Question: What is meaning of "throws" keyword here:

This code take so long to be executed and i think "throws" keyword in the image above related:
'''
let url = URL(string:"\(APIs.postsImages)\(postImg)")
let imgData = try? Data.init(contentsOf: url)
self.postImage.image = UIImage.init(data: imgData)
'''
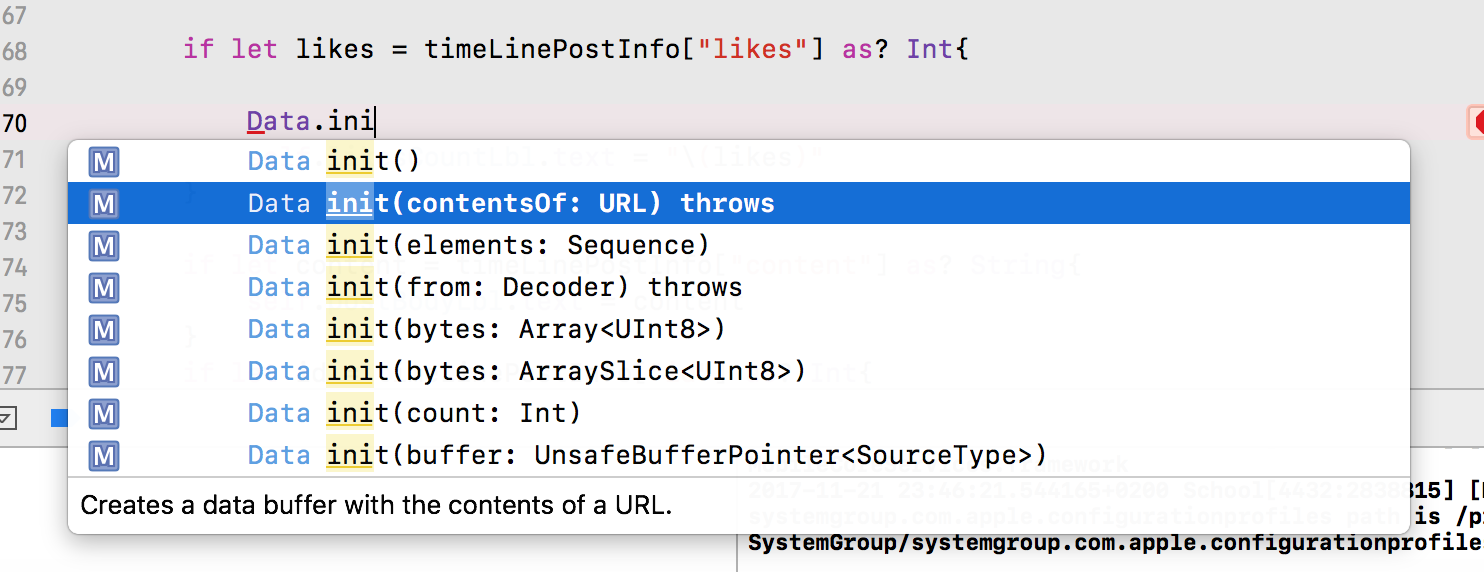
Answer: 'init() throws' can return more information about the failure and let the caller decide if they care about it or not. Read a useful post about it <URL>.
> To indicate that a function, method, or initializer can throw an error, you need to write the 'throws' keyword in the function's declaration after its parameters. A function marked with 'throws' is called a . If the function specifies a return type, you write the throws keyword before the return arrow.
'''
func thisFunctionCanThrowErrors() throws -> String
'''
or in real code it might look like this:
'''
enum PossibleErrors: Error {
case wrongUsername
case wrongPassword
}
func loggingIn(name: String, pass: String) throws -> String {
if name.isEmpty {
throw PossibleErrors.wrongUsername
}
if pass.isEmpty {
throw PossibleErrors.wrongPassword
}
return "Fine"
}
'''
The 'throwing functions' like this must be called using one of the following try operators:
- - -
Using 'init() throws' you can break the execution of a class initialiser without the need of populating all stored properties:
'''
class TestClass {
let textFile: String
init() throws {
do {
textFile = try String(contentsOfFile: "/Users/swift/text.txt",
encoding: NSUTF8StringEncoding)
catch let error as NSError {
throw error
}
}
}
'''
And in a structure you can even avoid the 'do/catch' block:
'''
struct TestStruct {
var textFile: String
init() throws {
textFile = try String(contentsOfFile: "/Users/swift/text.txt",
encoding: NSUTF8StringEncoding)
}
}
'''